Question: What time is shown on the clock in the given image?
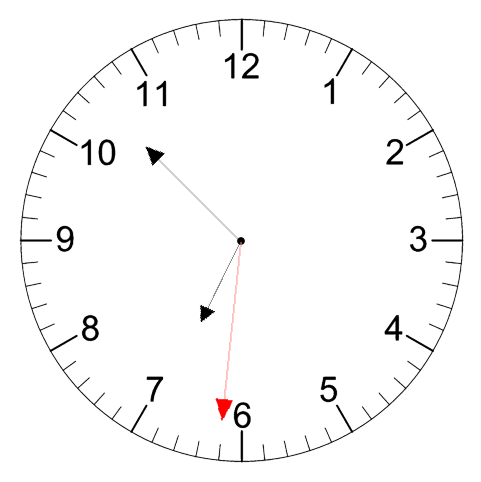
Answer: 06:52:31